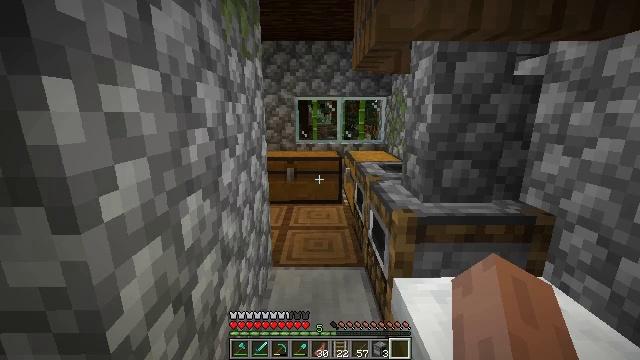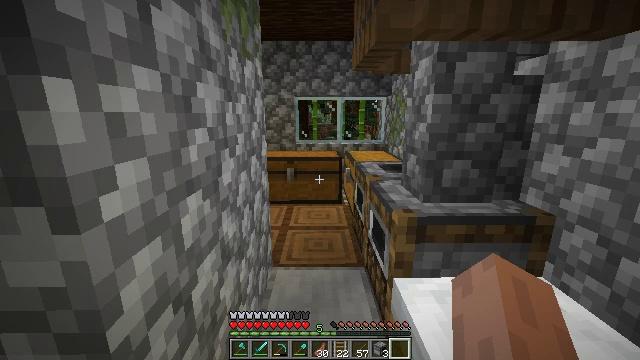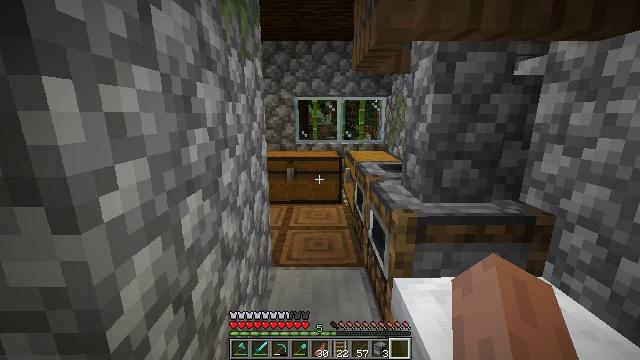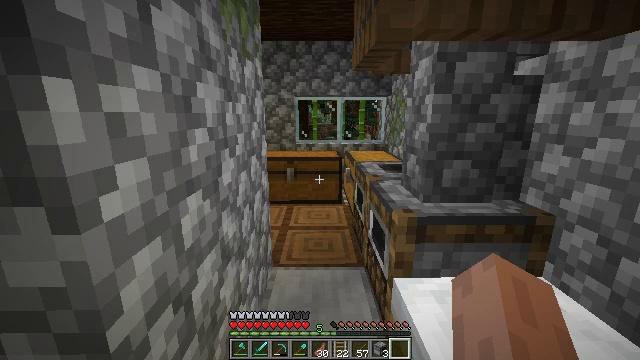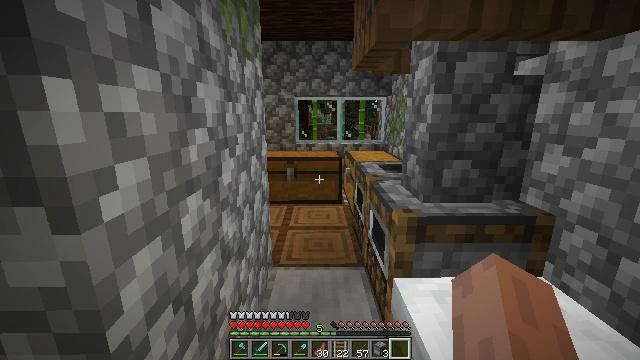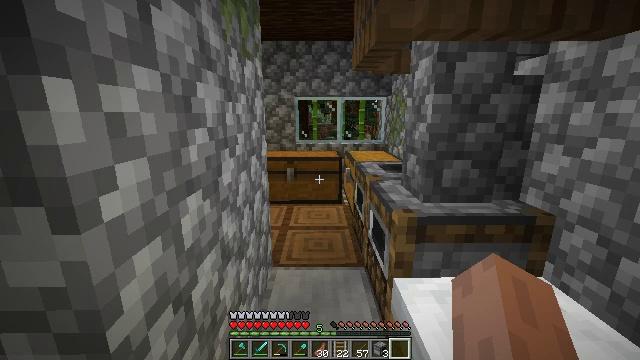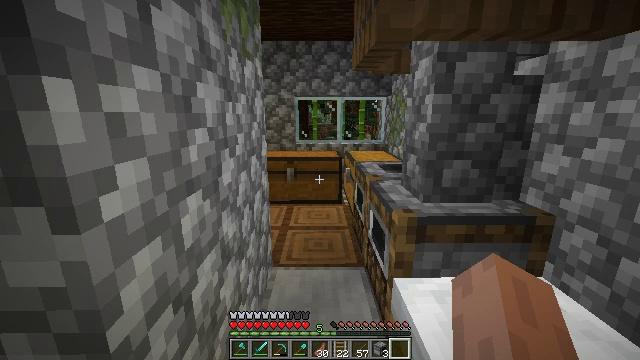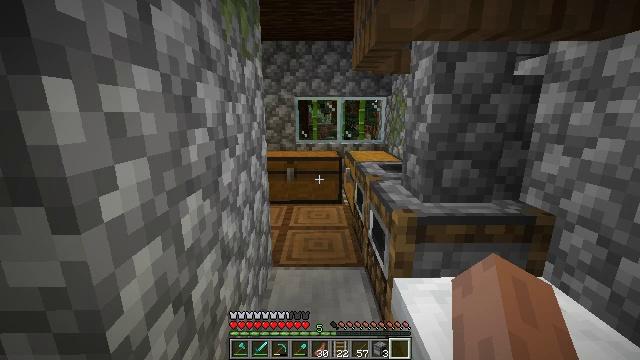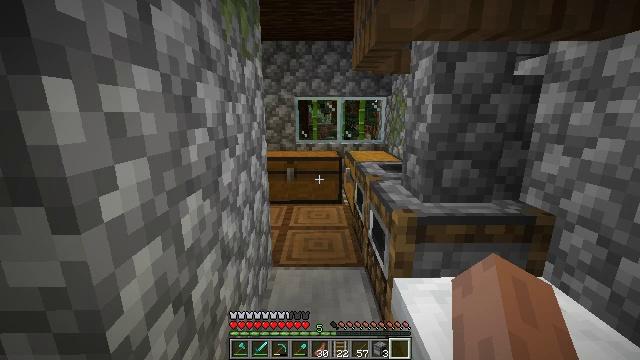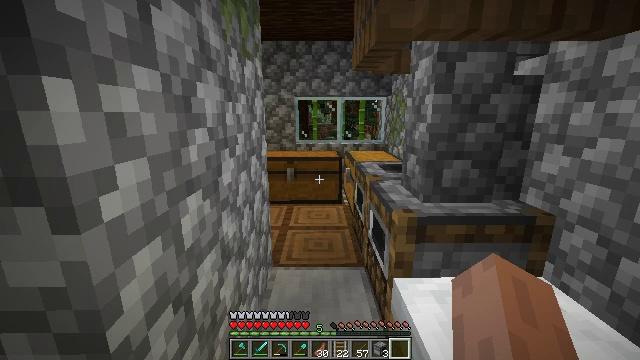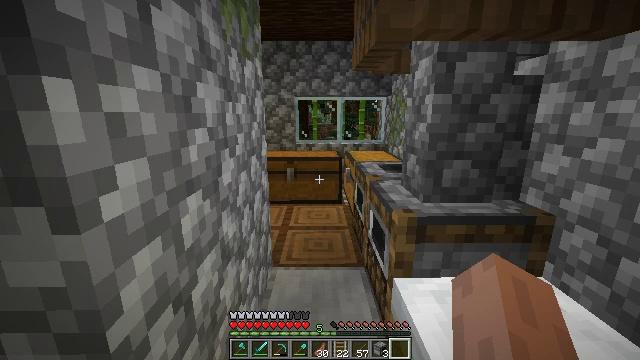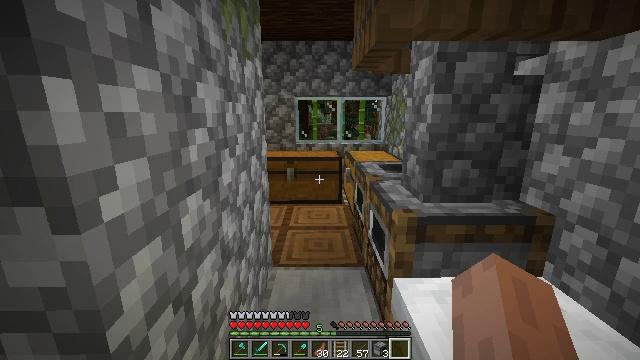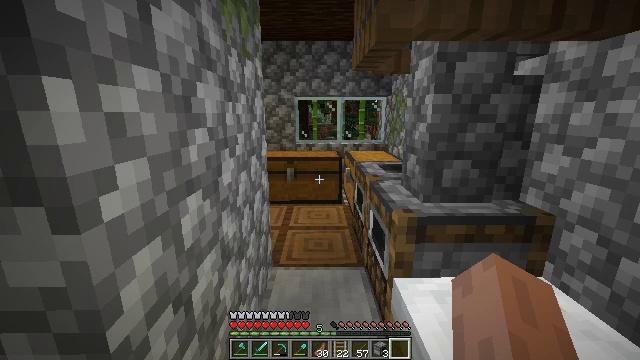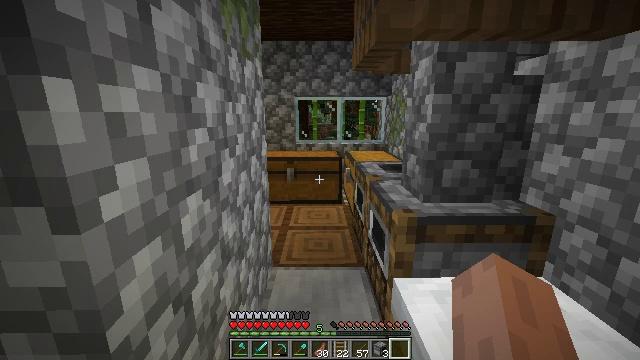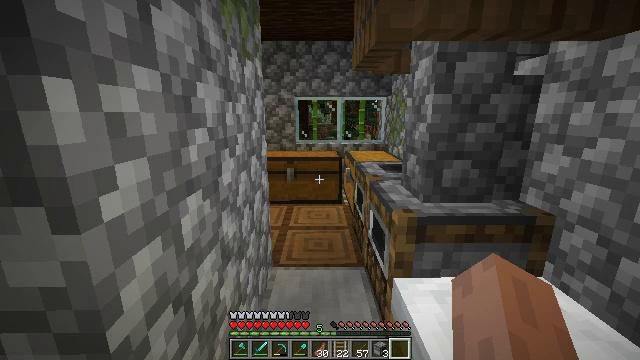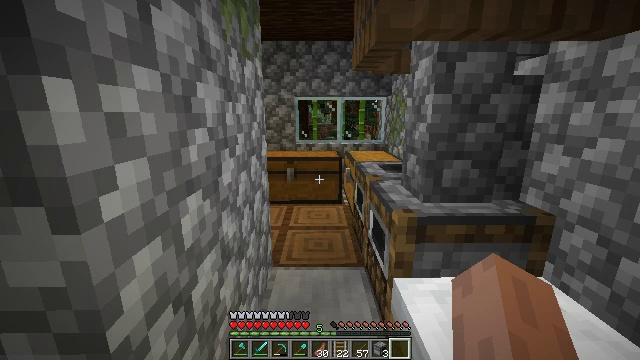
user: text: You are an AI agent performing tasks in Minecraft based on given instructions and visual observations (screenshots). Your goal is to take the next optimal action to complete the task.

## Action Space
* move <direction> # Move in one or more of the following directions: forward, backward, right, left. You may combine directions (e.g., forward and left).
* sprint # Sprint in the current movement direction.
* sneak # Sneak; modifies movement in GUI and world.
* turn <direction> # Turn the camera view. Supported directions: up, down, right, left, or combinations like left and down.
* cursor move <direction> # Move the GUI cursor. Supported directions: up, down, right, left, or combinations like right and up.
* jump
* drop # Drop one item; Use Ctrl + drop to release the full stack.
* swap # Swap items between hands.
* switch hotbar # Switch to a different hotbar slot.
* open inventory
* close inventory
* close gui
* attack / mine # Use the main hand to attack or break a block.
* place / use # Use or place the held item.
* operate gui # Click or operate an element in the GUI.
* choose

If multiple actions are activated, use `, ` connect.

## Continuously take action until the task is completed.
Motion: motion action
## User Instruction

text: Create spruce wood in your crafting grid.
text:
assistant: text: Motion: no_op
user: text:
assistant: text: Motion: no_op
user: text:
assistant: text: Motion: no_op
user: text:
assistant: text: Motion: no_op
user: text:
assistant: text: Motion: no_op
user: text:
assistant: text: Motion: no_op
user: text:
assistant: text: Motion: no_op
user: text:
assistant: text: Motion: no_op
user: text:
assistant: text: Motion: no_op
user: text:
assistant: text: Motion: no_op
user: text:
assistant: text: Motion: no_op
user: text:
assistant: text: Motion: no_op
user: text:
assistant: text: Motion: no_op
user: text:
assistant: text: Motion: no_op
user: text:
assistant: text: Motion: no_op
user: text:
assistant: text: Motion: no_op
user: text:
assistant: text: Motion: no_op
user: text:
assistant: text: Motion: no_op
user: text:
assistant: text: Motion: no_op
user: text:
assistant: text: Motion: no_op
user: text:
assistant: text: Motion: no_op
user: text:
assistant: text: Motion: turn right
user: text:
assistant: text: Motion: no_op
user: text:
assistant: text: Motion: no_op
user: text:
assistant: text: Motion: no_op
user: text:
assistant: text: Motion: no_op
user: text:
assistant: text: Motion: no_op
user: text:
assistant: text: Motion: no_op
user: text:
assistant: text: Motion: no_op
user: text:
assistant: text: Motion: no_op